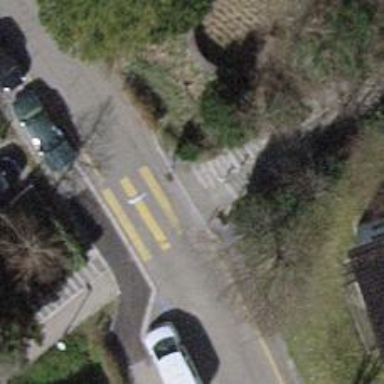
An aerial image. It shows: Cycle barrier.